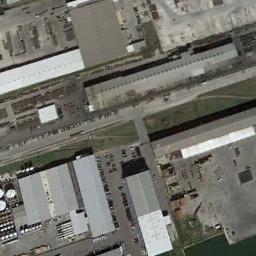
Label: industrial_area